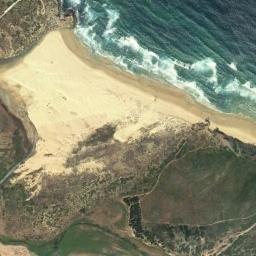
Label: beach